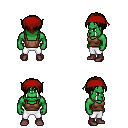
a pixel art fantasy rpg character, male body template, orc, green skin, brown pirate shirt, white pants, brown parted hairstyle, red bandana, maroon shoes, four views (front, back, left, right), 2x2 character sprite sheet, small pixel art, hard edges, no anti-aliasing